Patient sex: F
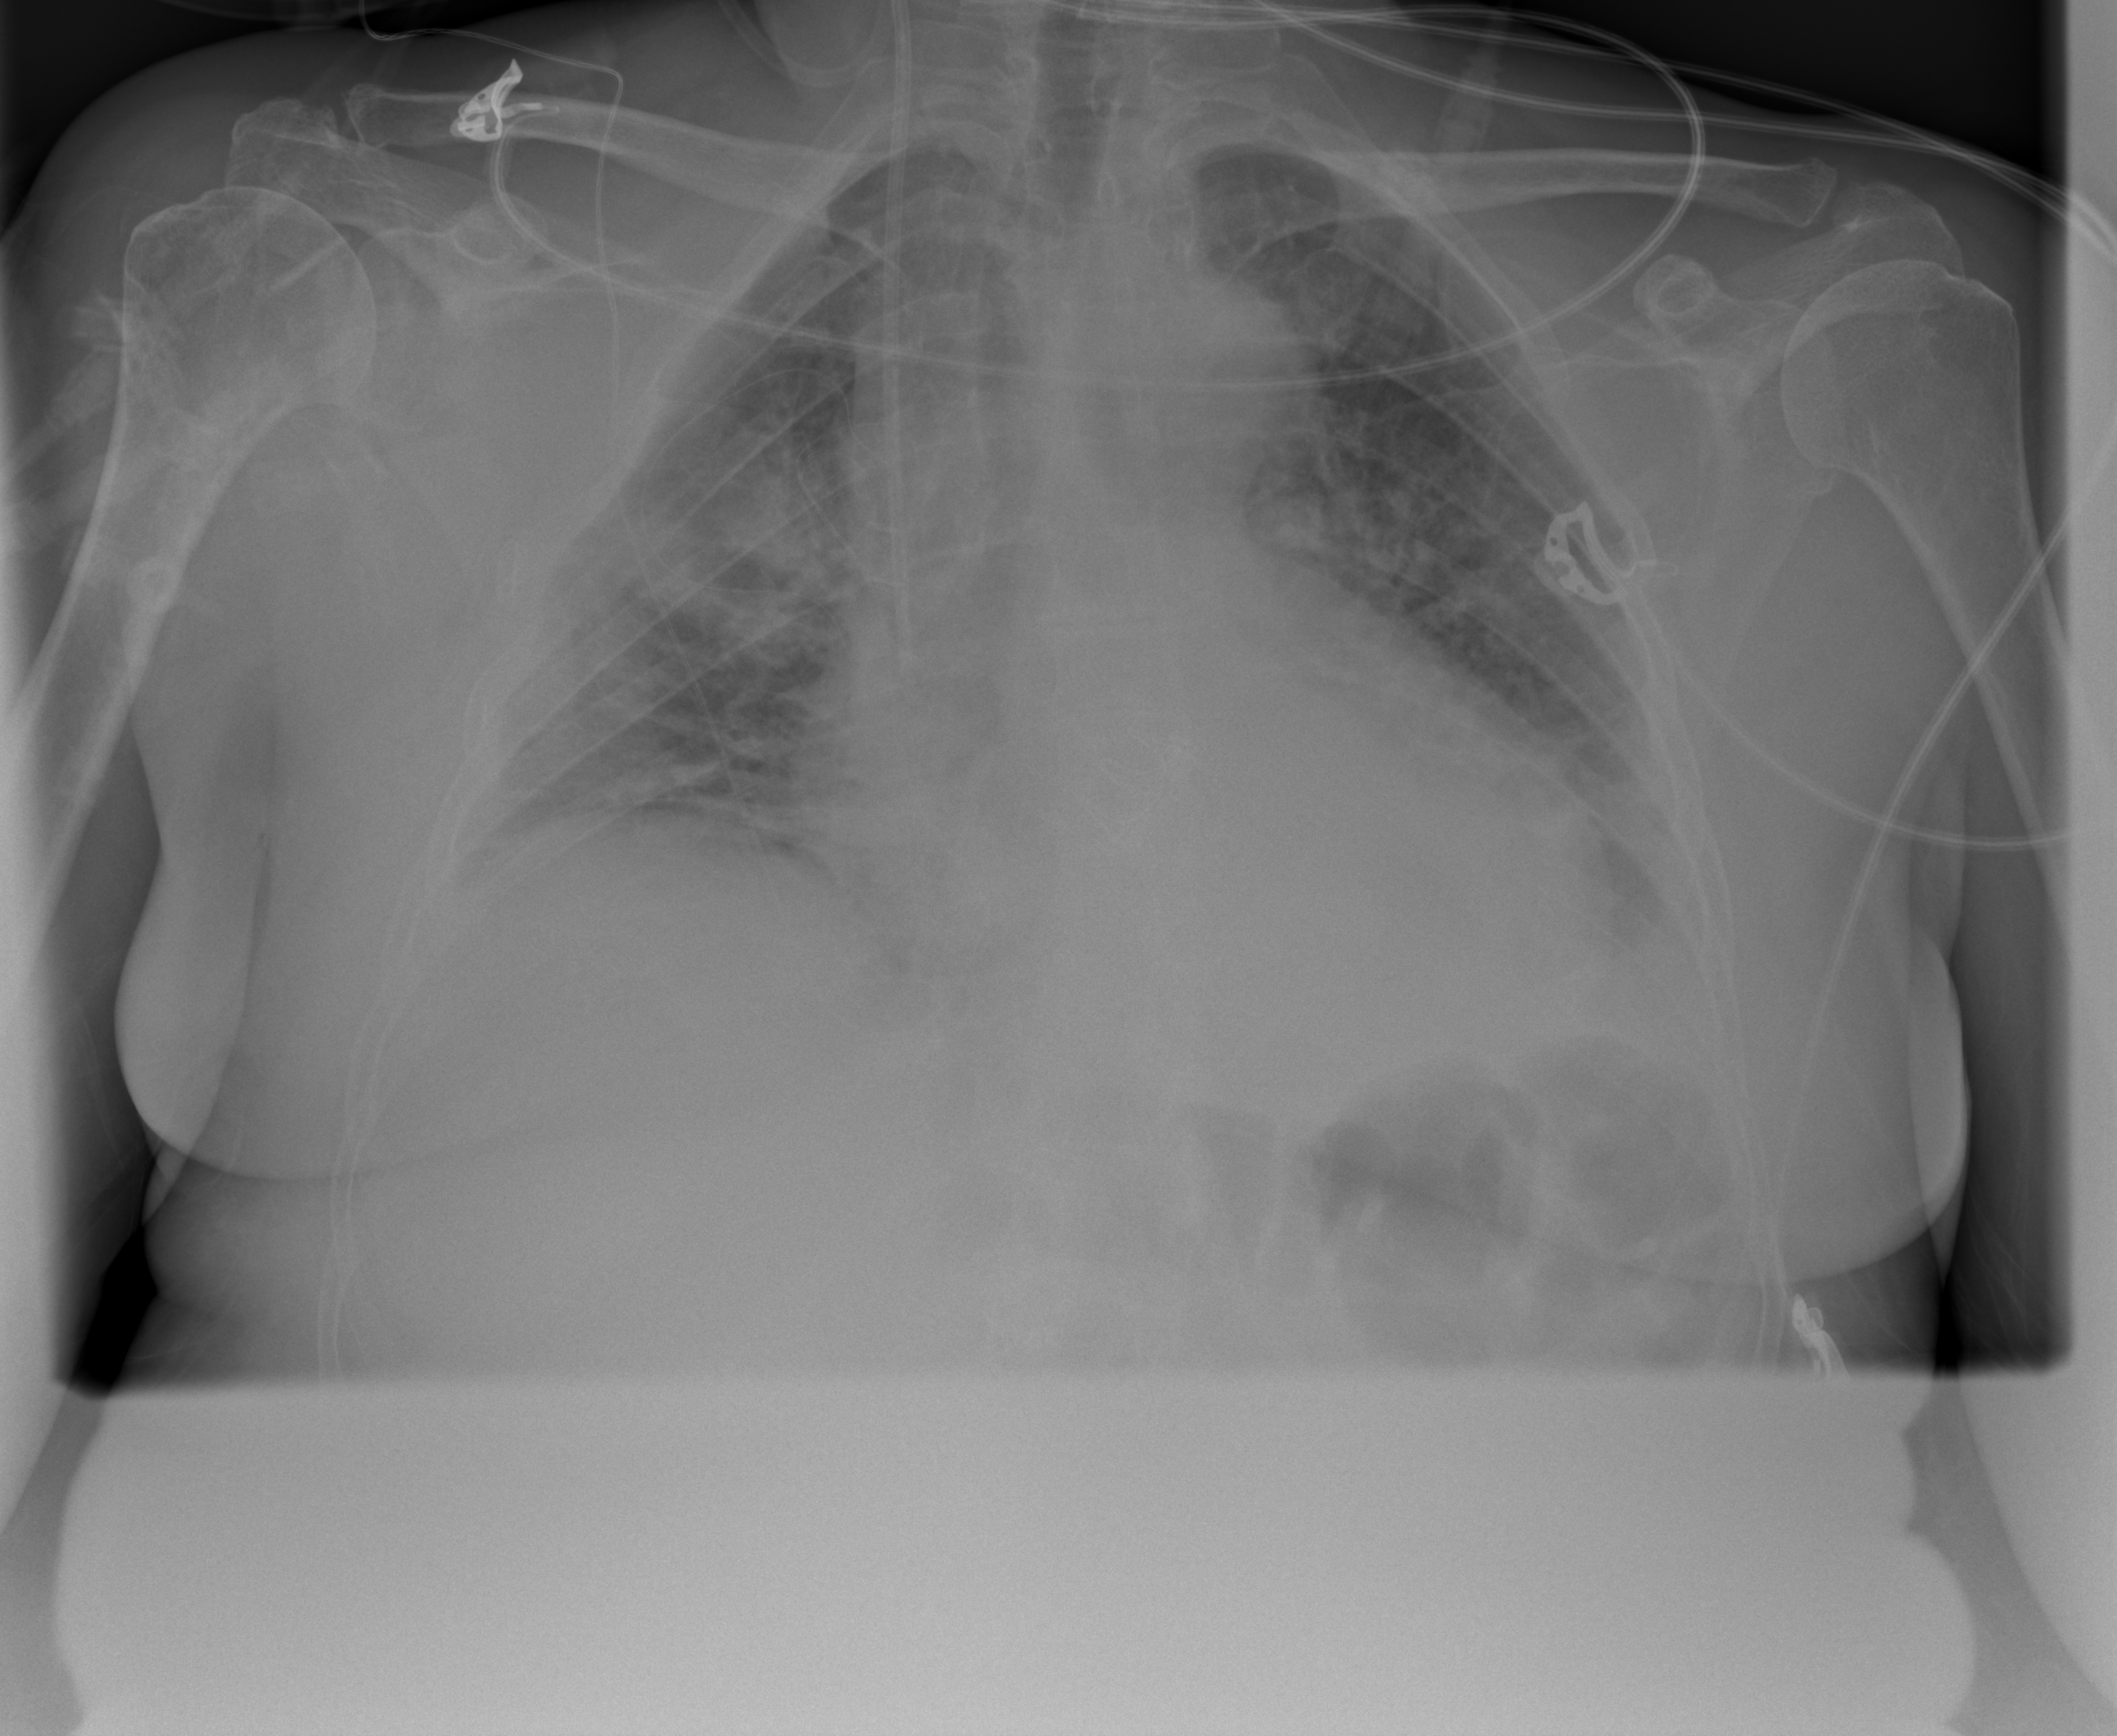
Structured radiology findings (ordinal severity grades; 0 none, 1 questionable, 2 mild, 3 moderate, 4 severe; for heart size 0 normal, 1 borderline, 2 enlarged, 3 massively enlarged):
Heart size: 2
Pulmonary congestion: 2
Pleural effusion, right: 2
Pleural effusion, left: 3
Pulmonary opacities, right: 2
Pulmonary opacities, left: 0
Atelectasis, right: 3
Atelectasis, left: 3